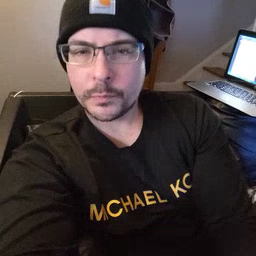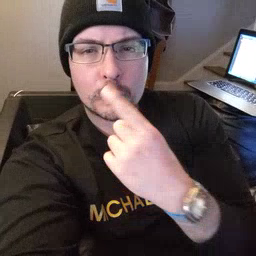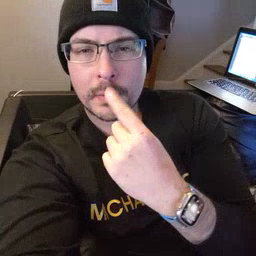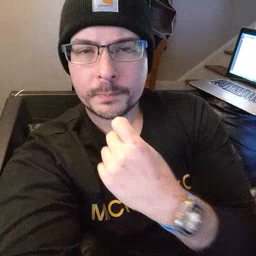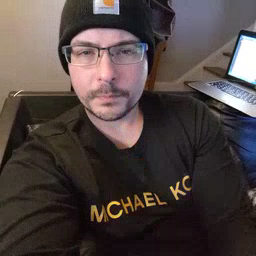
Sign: red